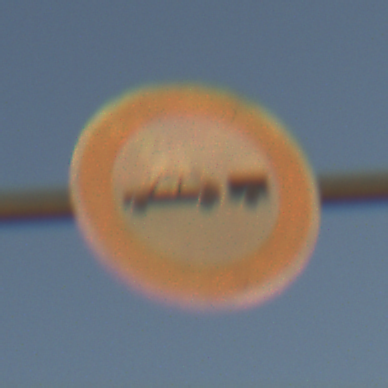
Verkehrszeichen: VerbotPersonenkraftwagenMitAnhaenger
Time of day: SunriseSunset
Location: Outdoor (Nature)
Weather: Clear
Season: NotSpecified
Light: Natural